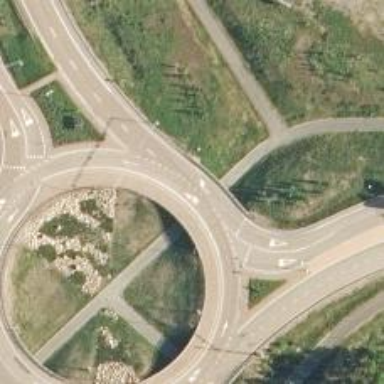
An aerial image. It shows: Asphalt road leading to roundabout at highway trunk junction.